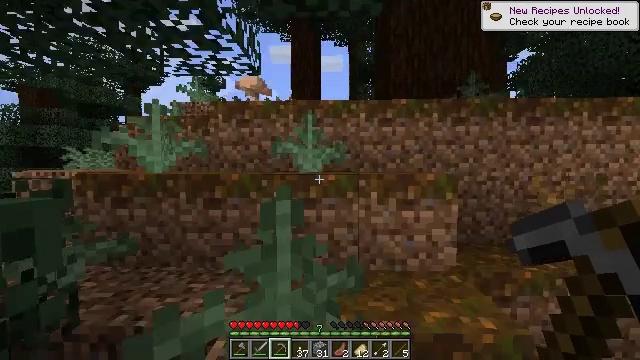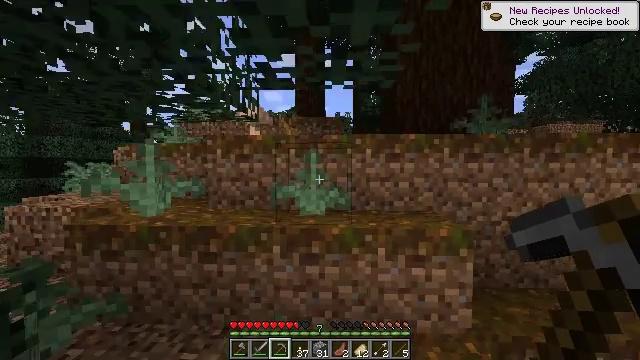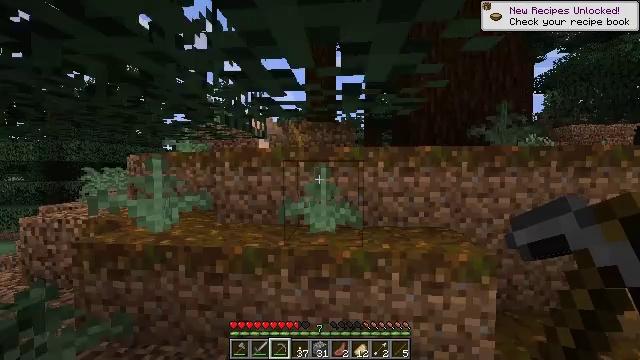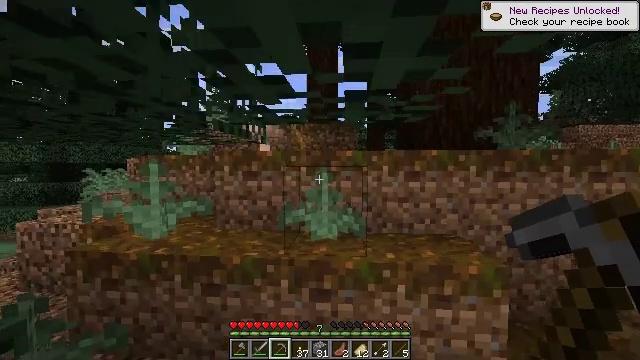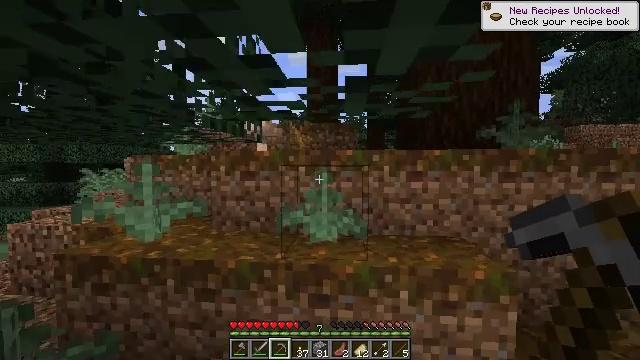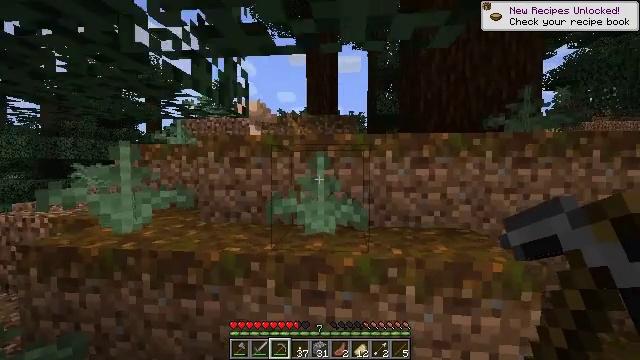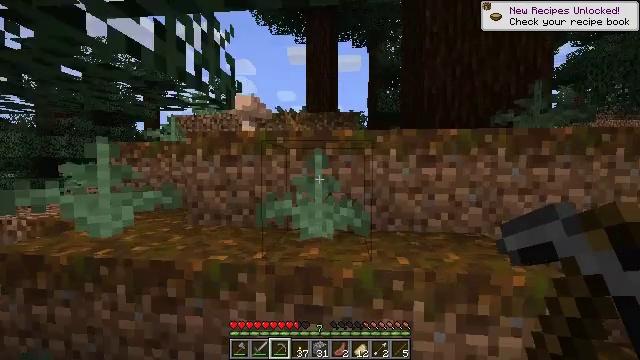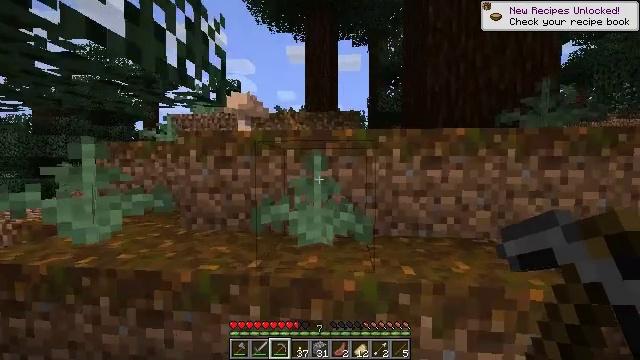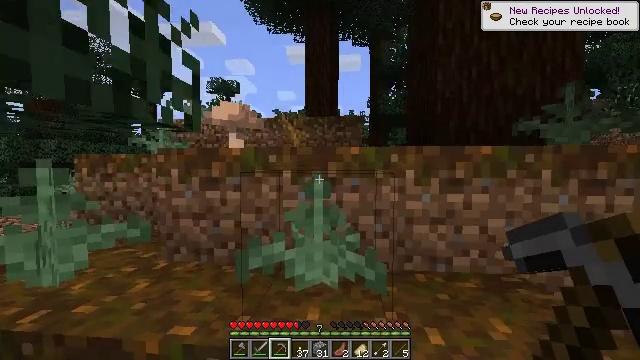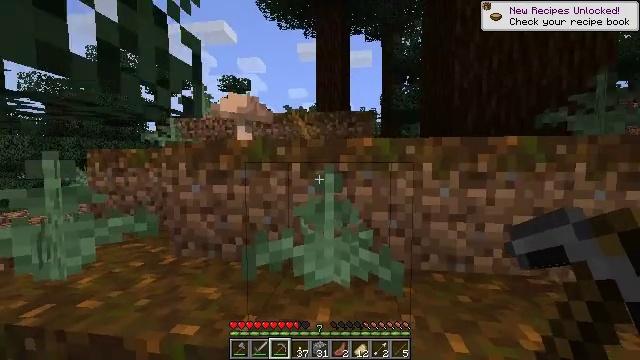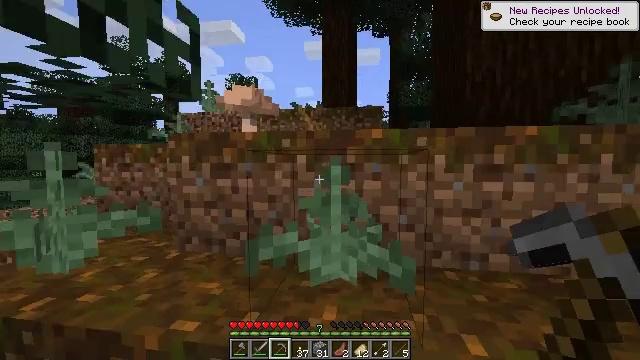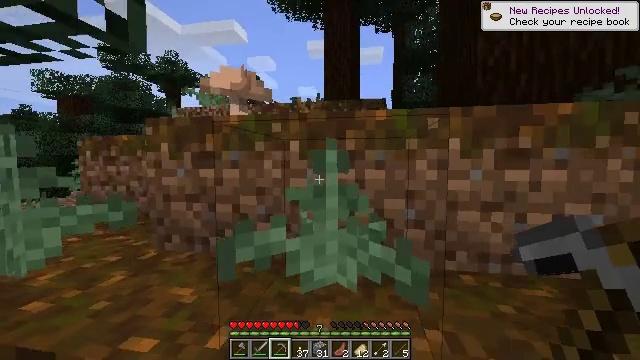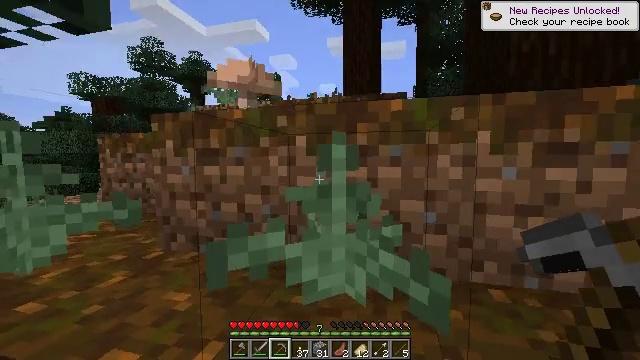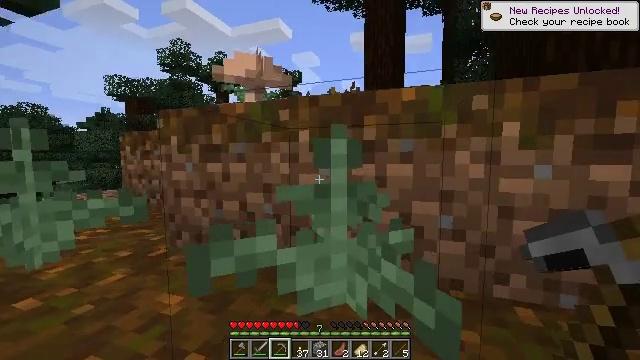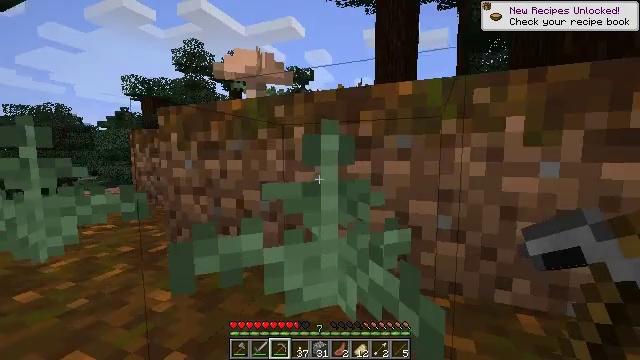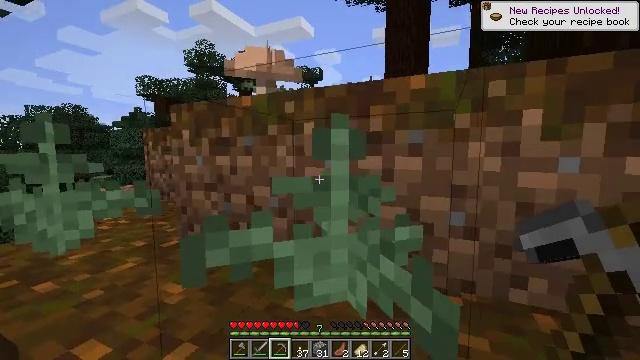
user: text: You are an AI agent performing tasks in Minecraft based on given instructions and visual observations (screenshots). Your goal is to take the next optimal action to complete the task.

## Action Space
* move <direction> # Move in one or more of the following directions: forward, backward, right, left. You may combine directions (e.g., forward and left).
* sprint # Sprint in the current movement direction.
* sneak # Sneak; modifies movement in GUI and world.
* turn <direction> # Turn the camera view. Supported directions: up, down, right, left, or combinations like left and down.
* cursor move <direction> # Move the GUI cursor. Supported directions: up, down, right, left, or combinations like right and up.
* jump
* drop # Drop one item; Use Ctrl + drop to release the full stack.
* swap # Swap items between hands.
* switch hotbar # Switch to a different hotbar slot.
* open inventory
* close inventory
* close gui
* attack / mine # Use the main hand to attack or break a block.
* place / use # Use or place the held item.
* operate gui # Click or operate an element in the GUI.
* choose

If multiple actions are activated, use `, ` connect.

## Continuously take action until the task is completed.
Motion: motion action
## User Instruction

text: Harvest the brown mushroom.
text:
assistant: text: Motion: move forward, jump
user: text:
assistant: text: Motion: move forward, turn left, jump
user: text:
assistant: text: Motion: move forward
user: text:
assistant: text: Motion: move forward
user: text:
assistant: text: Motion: move forward
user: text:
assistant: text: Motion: move forward
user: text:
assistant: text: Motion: move forward
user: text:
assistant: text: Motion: move forward, jump
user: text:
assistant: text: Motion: move forward, turn left, jump
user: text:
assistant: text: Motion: move forward and move right, turn left, jump
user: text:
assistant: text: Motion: move forward and move right, jump
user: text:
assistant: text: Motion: move forward and move right, turn left, jump
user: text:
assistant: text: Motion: move forward and move right, turn left
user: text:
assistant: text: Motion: move forward, turn left
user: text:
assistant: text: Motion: move forward, turn left
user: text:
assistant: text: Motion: move forward
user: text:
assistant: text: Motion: move forward
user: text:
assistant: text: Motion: move forward
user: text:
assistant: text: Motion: move forward, jump
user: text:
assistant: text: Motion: move forward, jump
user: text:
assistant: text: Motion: move forward, jump
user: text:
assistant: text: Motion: move forward
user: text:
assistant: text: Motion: move forward
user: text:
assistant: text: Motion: move forward
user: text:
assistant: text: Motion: move forward
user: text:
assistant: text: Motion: move forward, turn down
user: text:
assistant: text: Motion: move forward, turn down
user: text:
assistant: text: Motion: move forward, turn down, attack / mine
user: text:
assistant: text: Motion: move forward, turn left and down, attack / mine
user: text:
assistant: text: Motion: move forward, turn down, attack / mine